Question: I'm using pdfbox for the first time. Now I'm reading something on the website <URL>
Summarizing I have a pdf like this:

only that my file has many and many different component(textField,RadionButton,CheckBox). For this pdf I have to read these values : Mauro,Rossi,MyCompany. For now I wrote the following code:
'''
PDDocument pdDoc = PDDocument.loadNonSeq( myFile, null );
PDDocumentCatalog pdCatalog = pdDoc.getDocumentCatalog();
PDAcroForm pdAcroForm = pdCatalog.getAcroForm();
for(PDField pdField : pdAcroForm.getFields()){
System.out.println(pdField.getValue())
}
'''
Is this a correct way to read the value inside the form component?
Any suggestion about this?
Where can I learn other things on pdfbox?
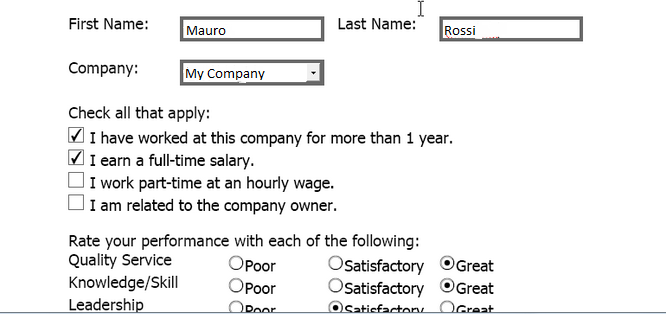
Answer: The code you have should work. If you are actually looking to do something with the values, you'll likely need to use some other methods. For example, you can get specific fields using 'pdAcroForm.getField(<fieldName>)':
'''
PDField firstNameField = pdAcroForm.getField("firstName");
PDField lastNameField = pdAcroForm.getField("lastName");
'''
Note that 'PDField' is just a base class. You can cast things to sub classes to get more interesting information from them. For example:
'''
PDCheckbox fullTimeSalary = (PDCheckbox) pdAcroForm.getField("fullTimeSalary");
if(fullTimeSalary.isChecked()) {
log.debug("The person earns a full-time salary");
} else {
log.debug("The person does not earn a full-time salary");
}
'''
As you suggest, you'll find more information at the apache pdfbox website.